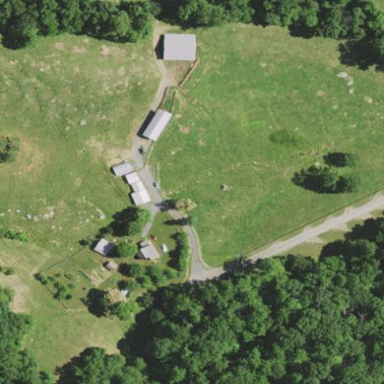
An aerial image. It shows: Farmyard area.